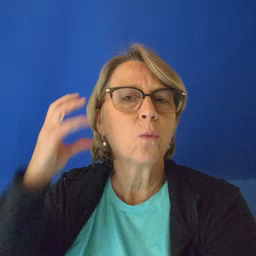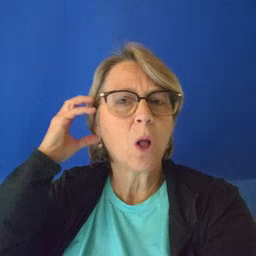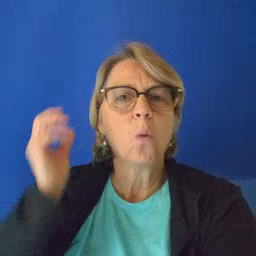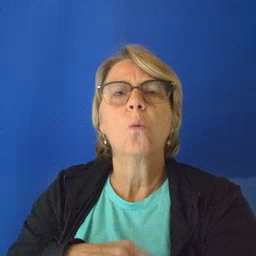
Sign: radio